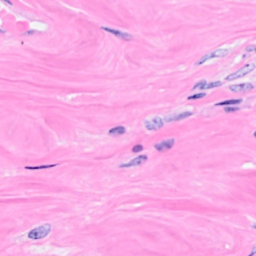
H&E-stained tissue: Breast